Question: See this example
This was created in matlab by making two scatter plots independently, creating images of each, then using the imagesc to draw them into the same figure and then finally setting the alpha of the top image to 0.5.
I would like to do this in R or matlab without using images, since creating an image does not preserve the axis scale information, nor can I overlay a grid (e.g. using 'grid on' in matlab). Ideally I wold like to do this properly in matlab, but would also be happy with a solution in R. It seems like it should be possible but I can't for the life of me figure it out.
So generally, I would like to be able to set the alpha of an entire plotted object (i.e. of a matlab plot handle in matlab parlance...)
Thanks,
Ben.
EDIT: The data in the above example is actually 2D. The plotted points are from a computer simulation. Each point represents 'amplitude' (y-axis) (an emergent property specific to the simulation I'm running), plotted against 'performance' (x-axis).
EDIT 2: There are <PHONE> points in each data set.
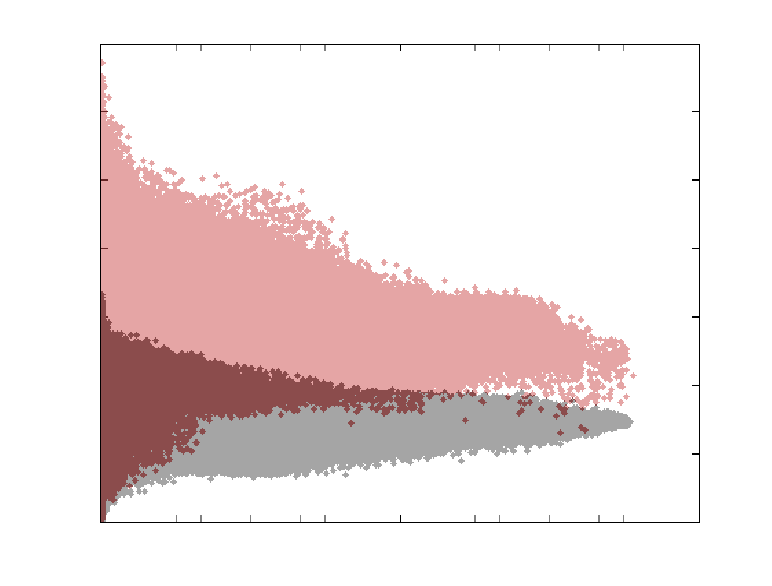
Answer: Using 'ggplot2' you can add together two 'geom_point''s and make them transparent using the 'alpha' parameter. 'ggplot2' als adds up transparency, and I think this is what you want. This should work, although I haven't run this.
'''
dat = data.frame(x = runif(1000), y = runif(1000), cat = rep(c("A","B"), each = 500))
ggplot(aes(x = x, y = y, color = cat), data = dat) + geom_point(alpha = 0.3)
'''
ggplot2 is awesome!
This is an example of calculating and drawing a convex hull:
'''
library(automap)
library(ggplot2)
library(plyr)
loadMeuse()
theme_set(theme_bw())
meuse = as.data.frame(meuse)
chull_per_soil = ddply(meuse, .(soil),
function(sub) sub[chull(sub$x, sub$y),c("x","y")])
ggplot(aes(x = x, y = y), data = meuse) +
geom_point(aes(size = log(zinc), color = ffreq)) +
geom_polygon(aes(color = soil), data = chull_per_soil, fill = NA) +
coord_equal()
'''
which leads to the following illustration: